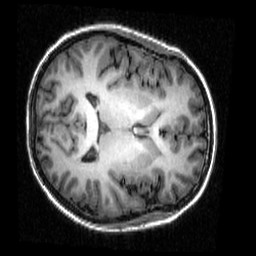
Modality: T1w
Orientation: axial
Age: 20
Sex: female